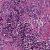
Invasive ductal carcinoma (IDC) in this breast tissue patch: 1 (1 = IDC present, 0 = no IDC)